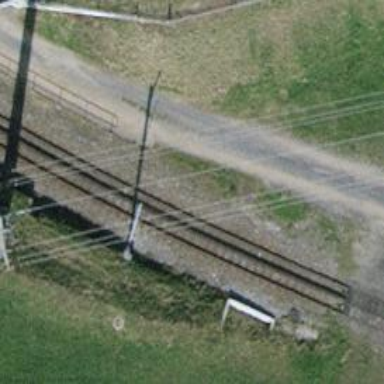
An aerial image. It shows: Solitary milestone along the railway.